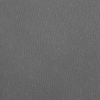
Atmospheric dust classification: dusty